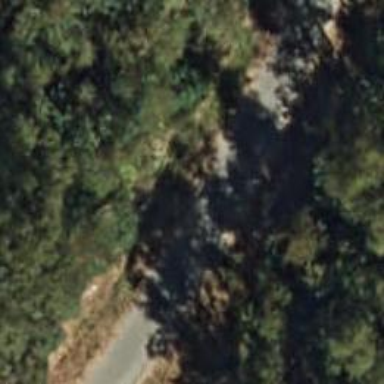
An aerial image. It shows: Unclassified road with paved surface.